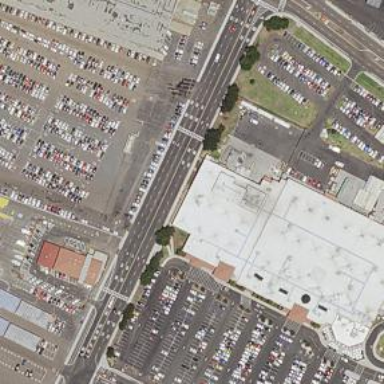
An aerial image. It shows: Supermarket located in building.